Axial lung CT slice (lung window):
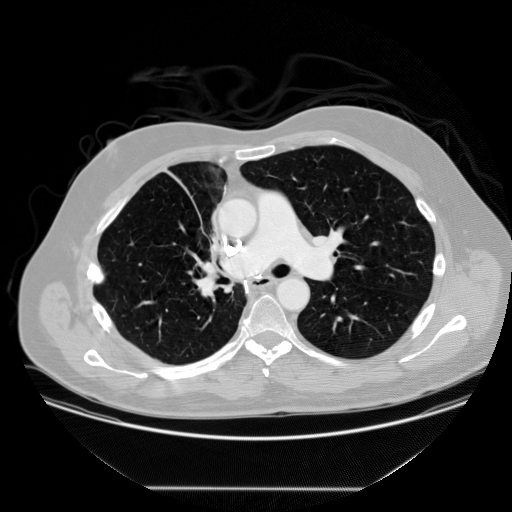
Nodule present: no